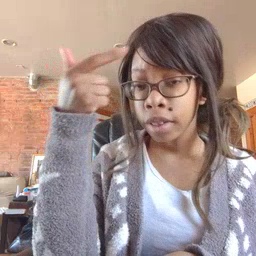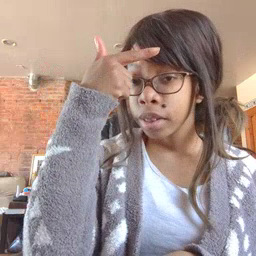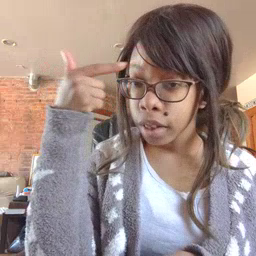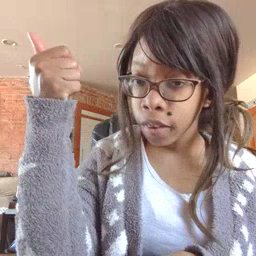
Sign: because